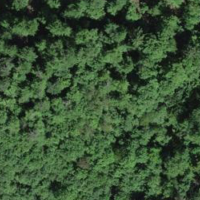
EUNIS habitat code: 41
Species observed at this site:
Corvus corone
Cyanistes caeruleus
Turdus philomelos
Troglodytes troglodytes
Dendrocopos major
Fringilla coelebs
Passer domesticus
Buteo buteo
Sylvia atricapilla
Columba palumbus
Turdus merula
Phylloscopus collybita
Poecile palustris
Parus major
Erithacus rubecula
Milvus milvus
Pica pica
Sitta europaea
Garrulus glandarius
Columba livia
Picus viridis
Periparus ater